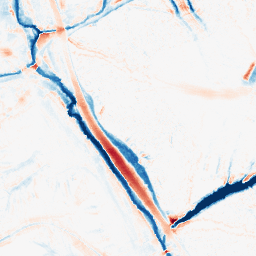
Category: morphological
Decomposition family: morphological
Decomposition parameters: operation: average
size: 10
Upsampling method: regularized
Upsampling parameters: scale: 2
lambda_reg: 0.01
Upsampling scale: 2